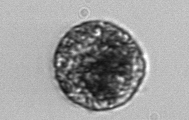
Label: Vicicitus_globosus